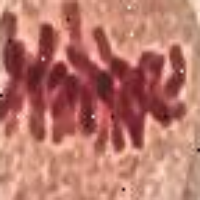
Label: metaphase